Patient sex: M
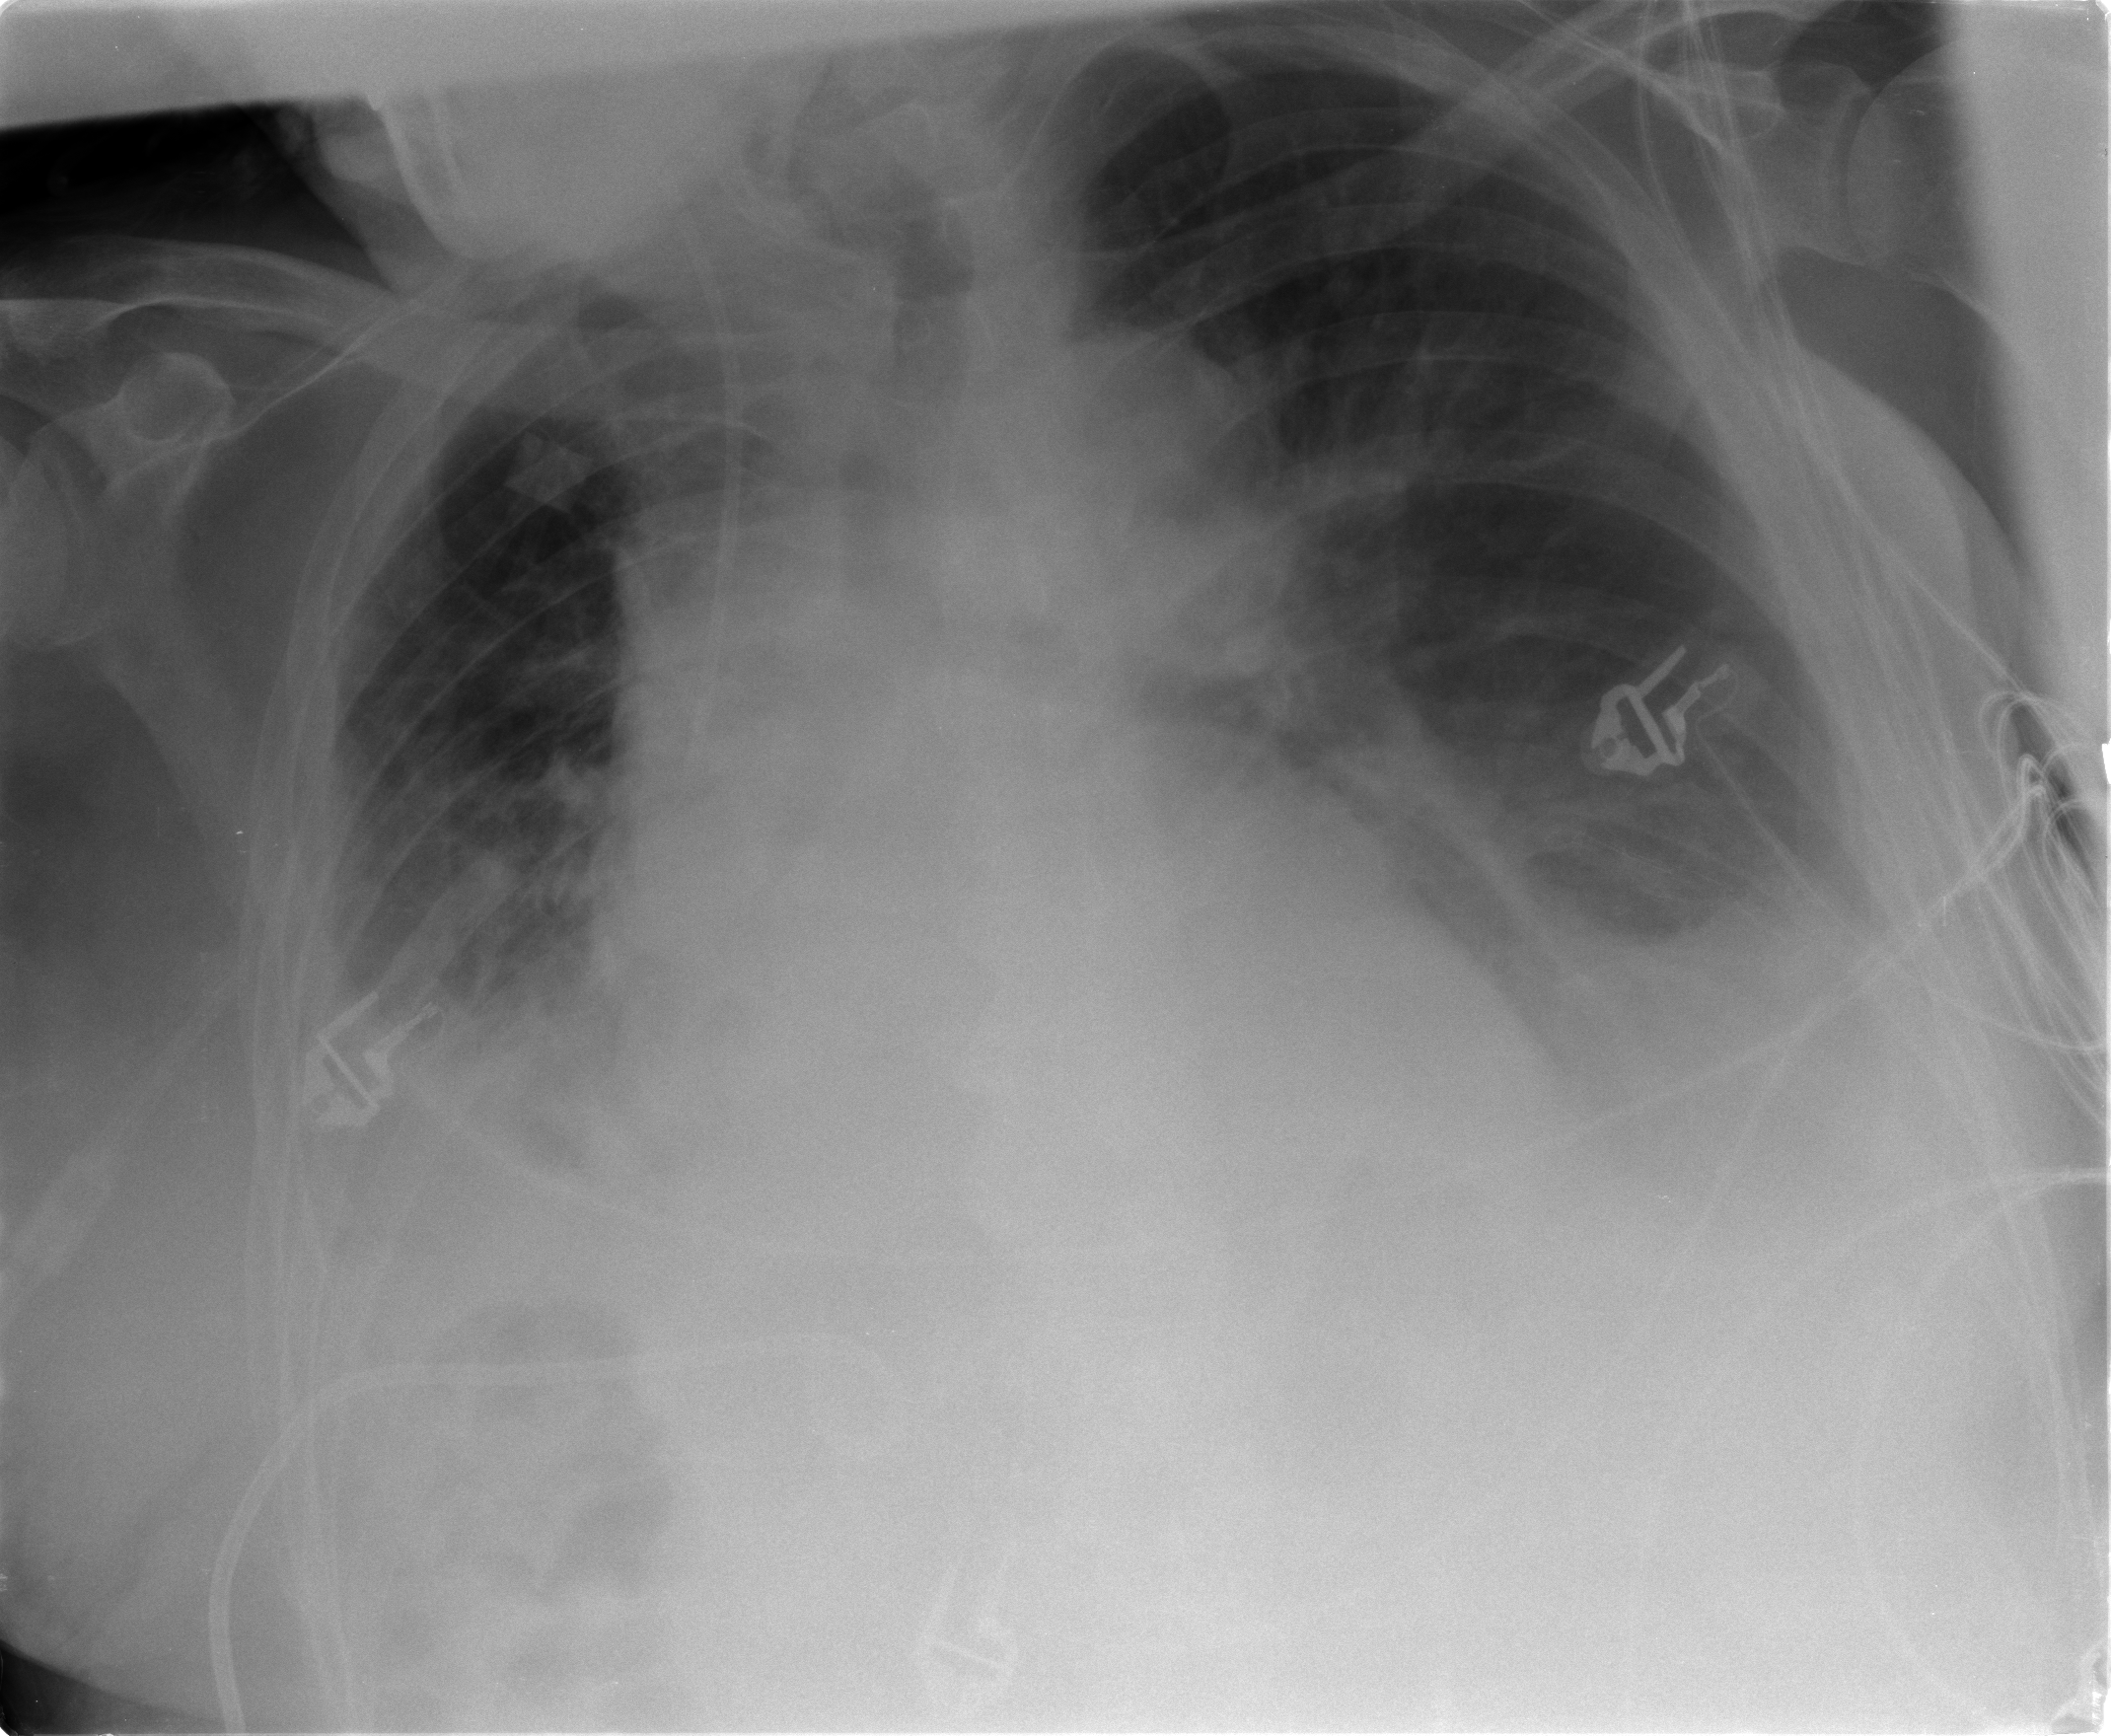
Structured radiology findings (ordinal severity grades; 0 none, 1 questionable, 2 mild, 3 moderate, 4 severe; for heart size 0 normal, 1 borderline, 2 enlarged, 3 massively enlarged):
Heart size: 2
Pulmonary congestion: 2
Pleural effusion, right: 3
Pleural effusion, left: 2
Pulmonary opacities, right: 2
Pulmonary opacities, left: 2
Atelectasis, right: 2
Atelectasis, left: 2